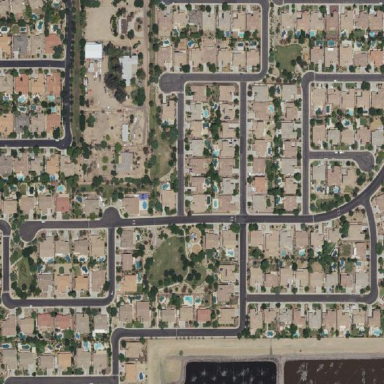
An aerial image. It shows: This residential area consists of single-family homes.